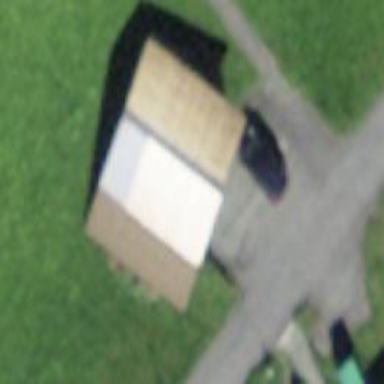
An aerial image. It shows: Garage.